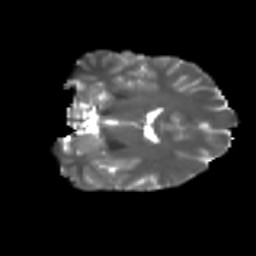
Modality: T2w
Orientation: coronal
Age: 24
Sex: female
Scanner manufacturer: ge
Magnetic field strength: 3 T
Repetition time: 7.8 s
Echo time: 0.0606 s